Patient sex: M
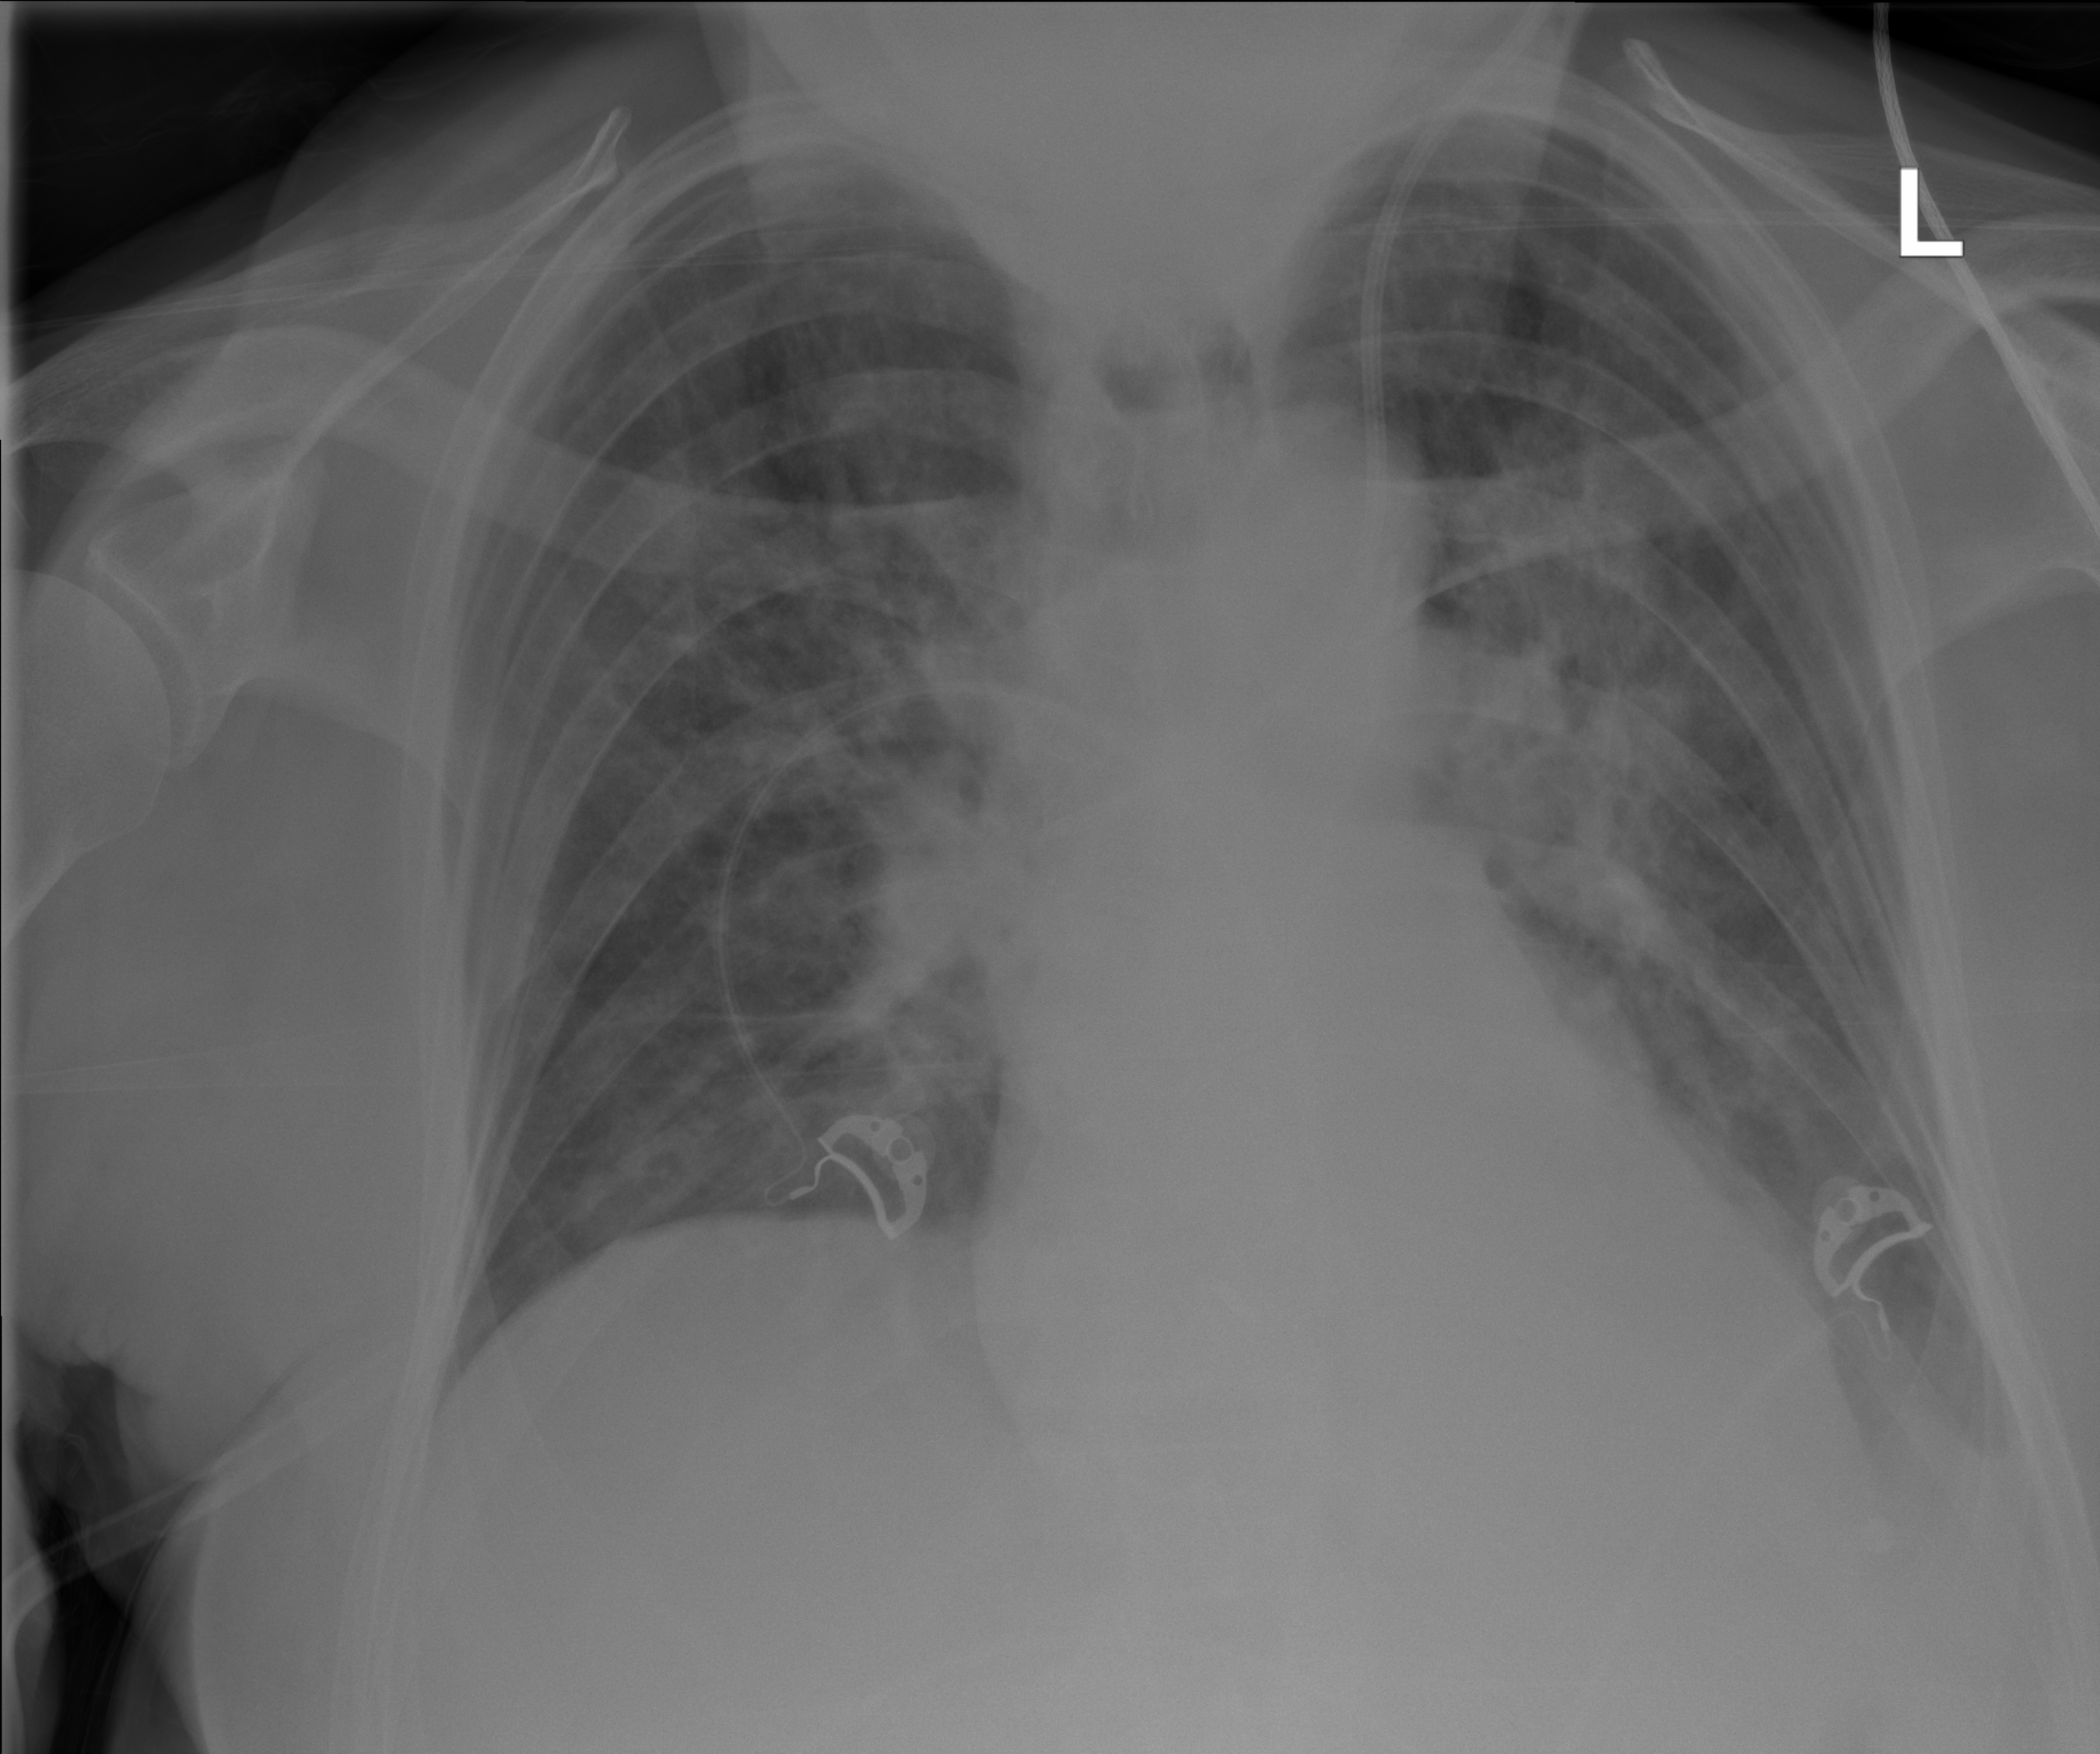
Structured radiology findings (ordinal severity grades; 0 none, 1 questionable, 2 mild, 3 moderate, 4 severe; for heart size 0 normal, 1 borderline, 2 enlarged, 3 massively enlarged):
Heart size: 1
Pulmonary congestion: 2
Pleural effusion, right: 0
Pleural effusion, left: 2
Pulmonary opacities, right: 2
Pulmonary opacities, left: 3
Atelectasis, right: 0
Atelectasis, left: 0